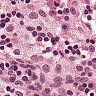
Metastatic tissue present: no